Current action and preconditions to check: trajectory_clear

Your task: For each precondition in the list above, predict whether it will hold at this action.

Consider the current scene as observed from the mobile robot's camera, and analyze the predicted future states of all dynamic agents (e.g., people, animals, vehicles, or any moving entities) within the NEXT SECOND.

IMPORTANT: Only answer "very likely" if you are absolutely certain—based on strong, clear evidence—that a dynamic agent will violate the precondition in the predicted future state. Do NOT answer "very likely" for unlikely, ambiguous, or low-probability risks.

Ask yourself for each precondition: Is there a high probability, with clear and convincing evidence, that the predicted future states of any dynamic agent will interfere with the predicted future state of the currently executing action within the NEXT SECOND, causing that precondition to fail?

Assess the risk level based on these predictions. Use "likely" or "very likely" if motions create a clear risk of interference.

Use "neutral" or "improbable" if agents are nearby but their predicted paths are clearly diverging or non-conflicting.

Failure Risk Categories: "very improbable", "improbable", "neutral", "likely", "very likely"

Answer Format: Output ONLY the probability_of_failure value from these categories: "very improbable", "improbable", "neutral", "likely", "very likely"

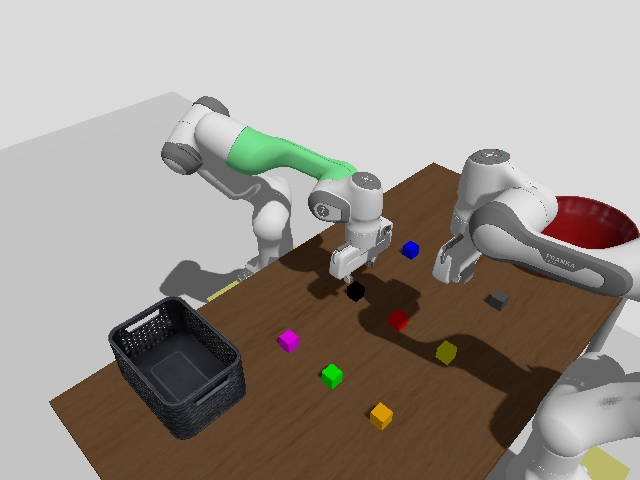

Answer: very improbable